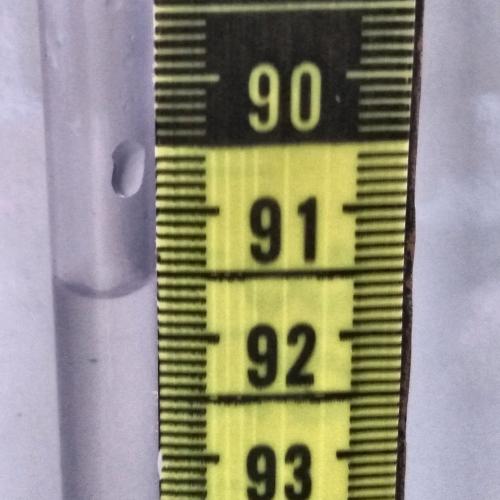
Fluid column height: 91.6 cm